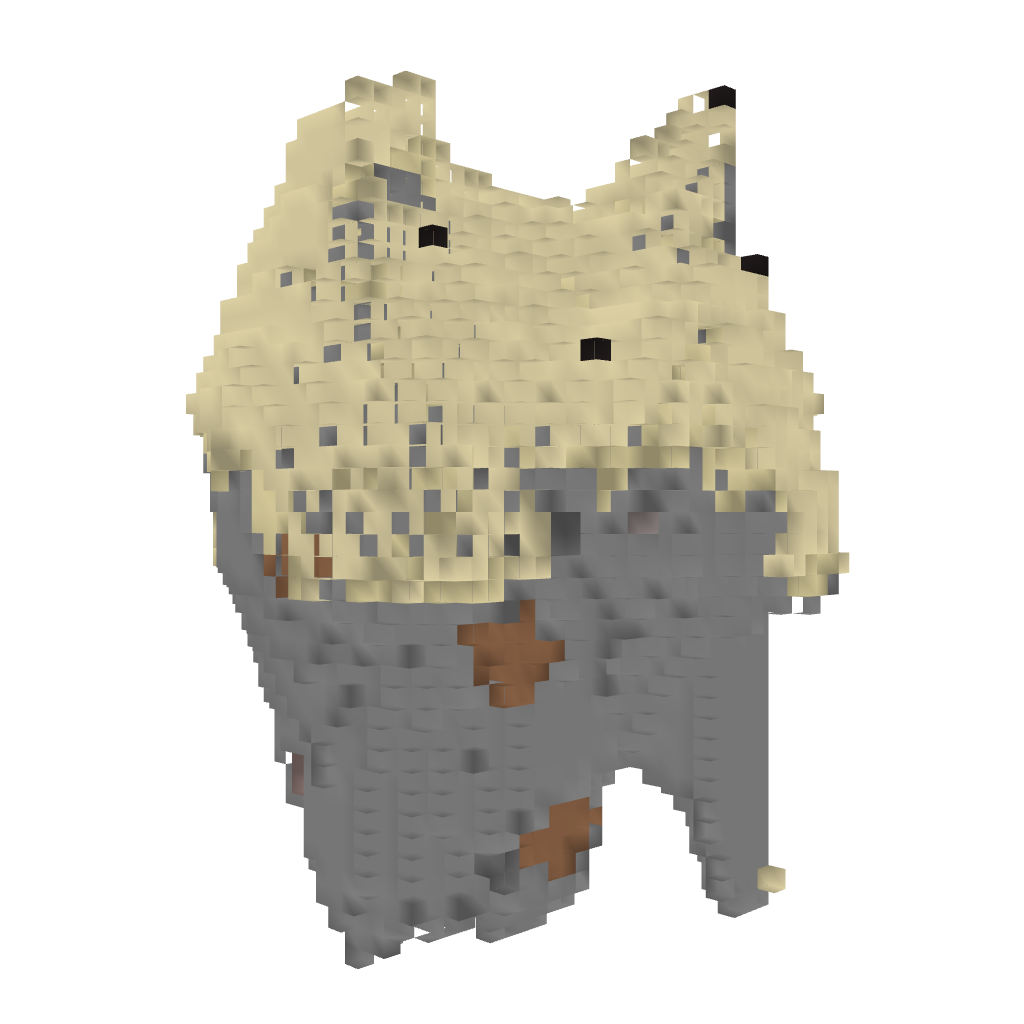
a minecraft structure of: Floating Island: Desert Hill